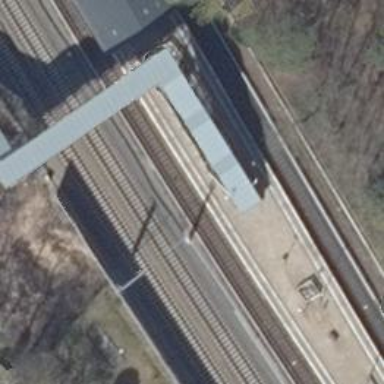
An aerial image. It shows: Milestone along the railway track with catenary mast.